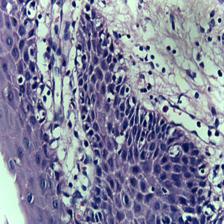
Diagnosis: Normal